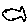
Label: fish